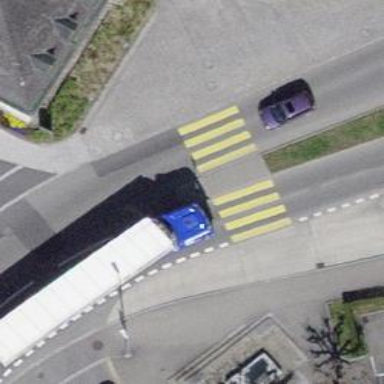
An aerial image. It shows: Uncontrolled zebra crossing on the road.